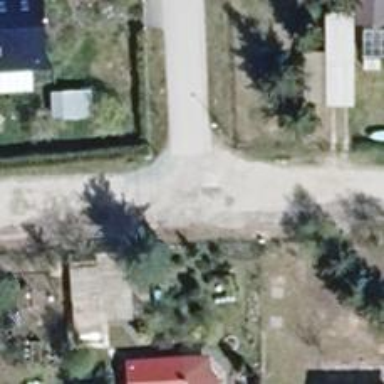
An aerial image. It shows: Residential road.